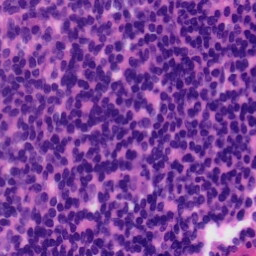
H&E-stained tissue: Tonsil